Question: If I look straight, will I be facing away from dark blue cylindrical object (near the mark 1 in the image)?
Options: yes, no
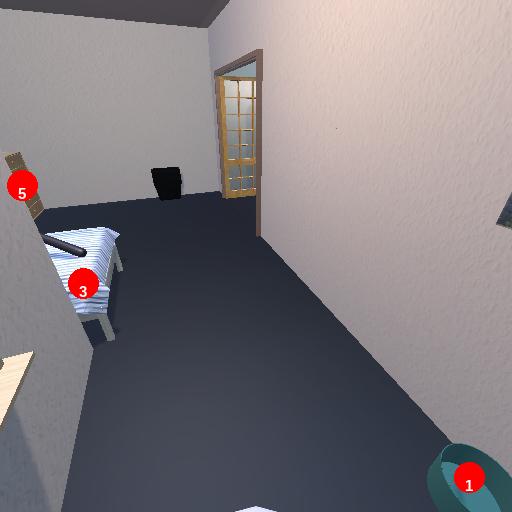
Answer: yes